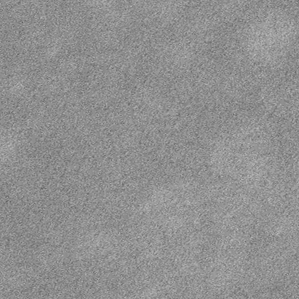
Label: frost